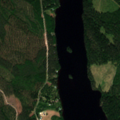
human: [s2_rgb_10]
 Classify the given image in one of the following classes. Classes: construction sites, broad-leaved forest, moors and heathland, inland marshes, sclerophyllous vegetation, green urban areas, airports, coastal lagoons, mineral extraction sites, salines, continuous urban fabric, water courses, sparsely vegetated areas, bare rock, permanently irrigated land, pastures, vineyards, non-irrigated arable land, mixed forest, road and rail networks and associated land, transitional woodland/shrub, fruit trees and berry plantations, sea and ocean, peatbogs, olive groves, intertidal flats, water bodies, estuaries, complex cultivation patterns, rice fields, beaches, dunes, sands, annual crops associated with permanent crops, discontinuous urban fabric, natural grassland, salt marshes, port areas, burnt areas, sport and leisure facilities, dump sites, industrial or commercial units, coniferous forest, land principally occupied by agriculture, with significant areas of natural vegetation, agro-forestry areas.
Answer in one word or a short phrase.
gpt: coniferous forest, transitional woodland/shrub, water bodies